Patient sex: M
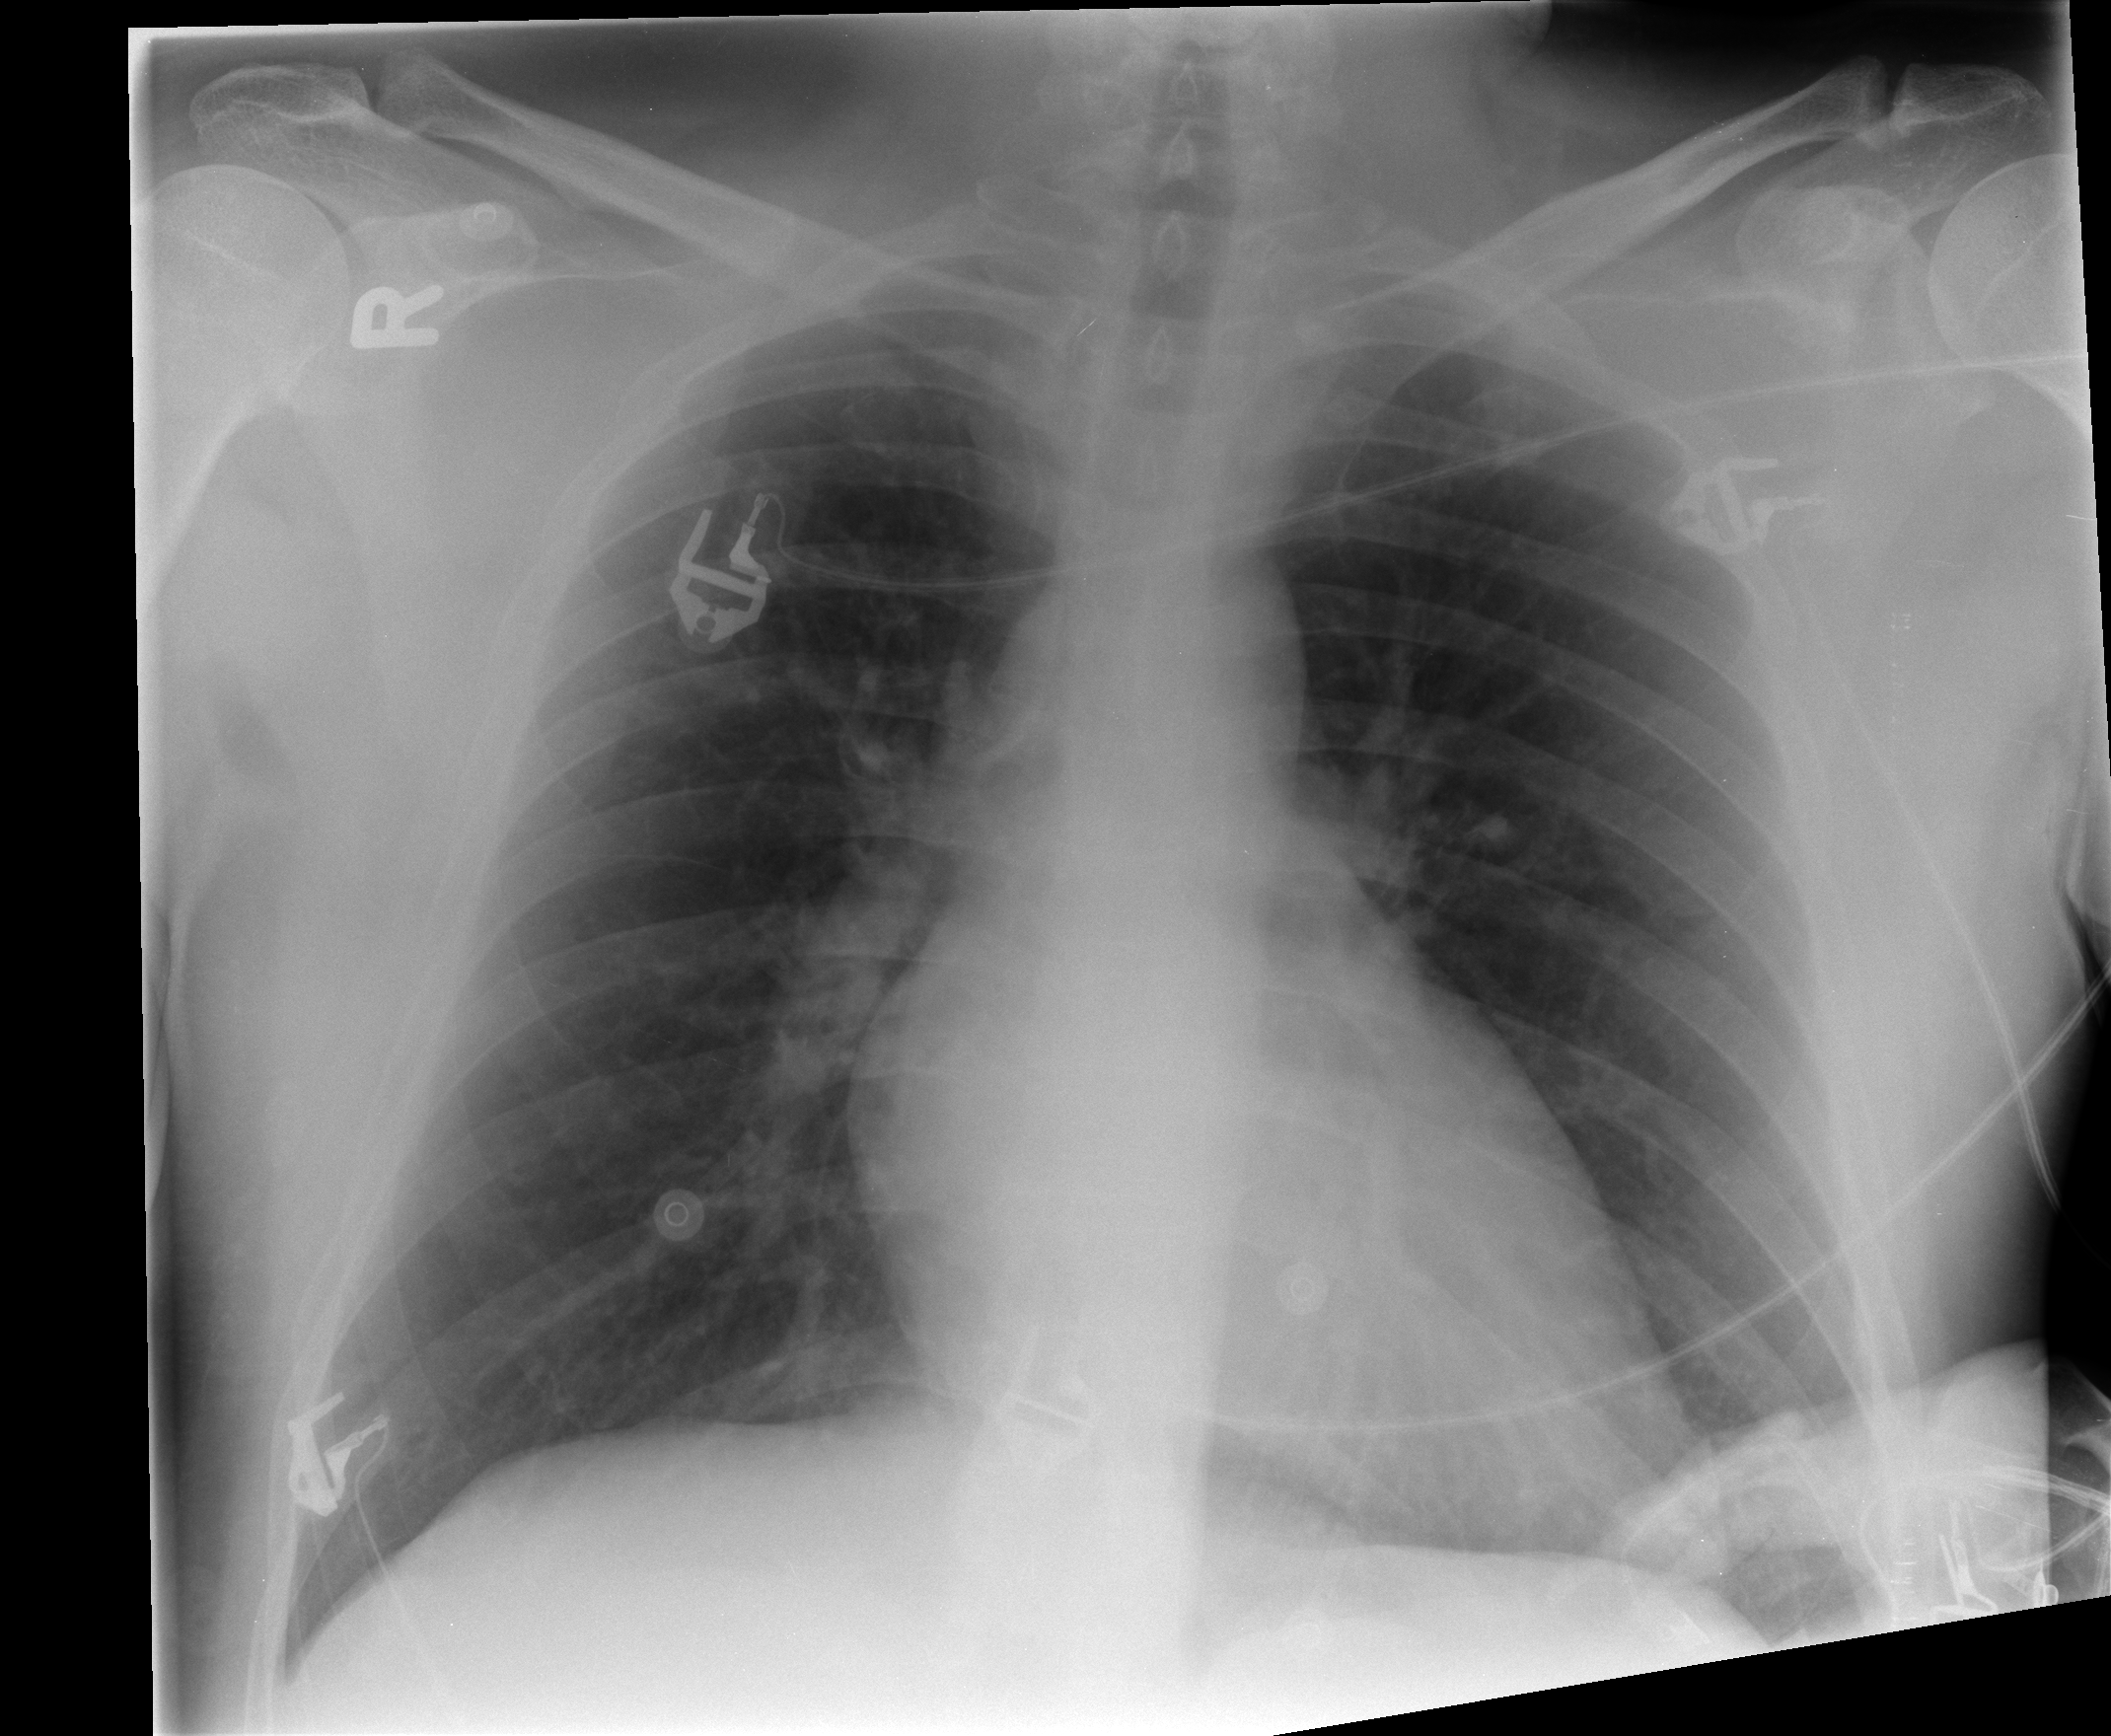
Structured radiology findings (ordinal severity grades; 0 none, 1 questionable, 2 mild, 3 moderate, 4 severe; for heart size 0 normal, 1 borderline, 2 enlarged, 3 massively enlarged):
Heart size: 2
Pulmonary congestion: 2
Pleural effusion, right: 0
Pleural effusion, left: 0
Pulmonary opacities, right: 0
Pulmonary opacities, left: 0
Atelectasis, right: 0
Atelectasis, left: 0